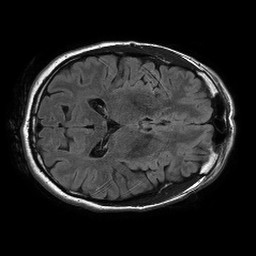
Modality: FLAIR
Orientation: axial
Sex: male
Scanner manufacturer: philips
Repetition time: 11 s
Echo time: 0.125 s